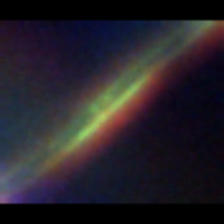
Taxon: Psuedo-nitzschia
Group: Diatoms